Question: I got an app with group style table.
I tried to customize table header section:
'''
- (UIView *) tableView:(UITableView *)tableView viewForHeaderInSection:(NSInteger)section
{
UIView *headerView = [[UIView alloc] initWithFrame:CGRectMake(0, 0, tableView.bounds.size.width, 30)];
UILabel *userName = [[UILabel alloc] initWithFrame:CGRectMake (0,0,200,30)];
if (section != 0)userName.text = @"lalala";
[userName setFont:[UIFont fontWithName:@"HelveticaNeue" size:20]];
[headerView addSubview:userName];
[headerView setBackgroundColor:[UIColor clearColor]];
[userName setBackgroundColor:[UIColor clearColor]];
return headerView;
}
'''
But my headers close cells:

Why?
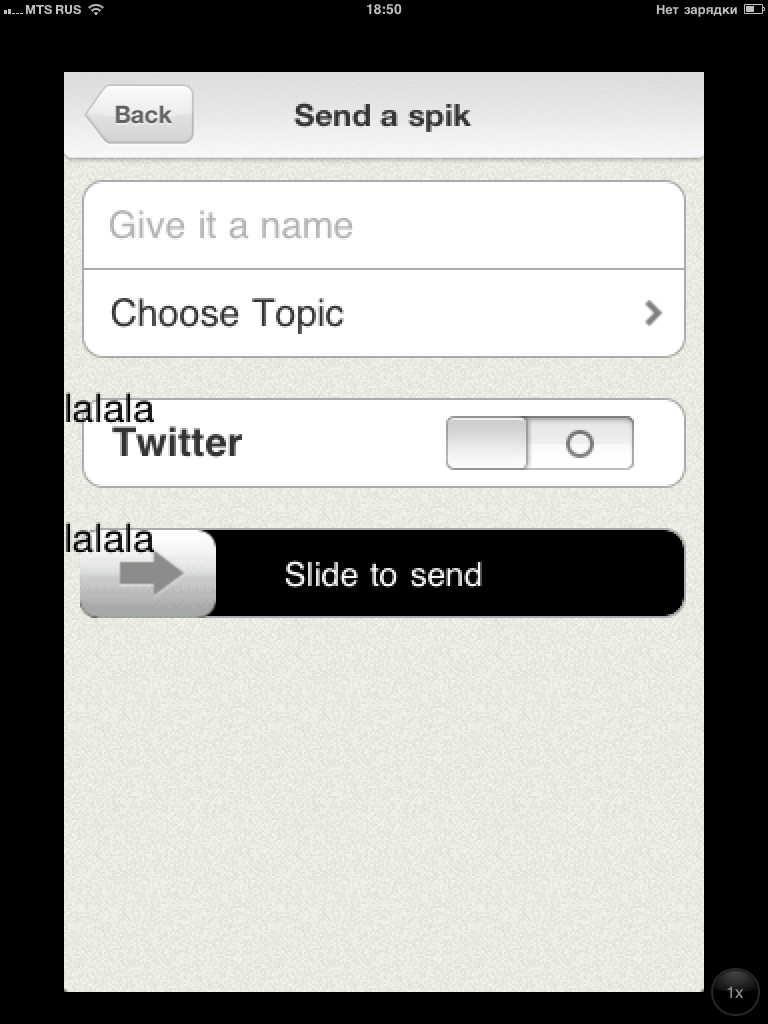
Answer: You also need to implement 'tableView:heightForHeaderInSection:' to set the correct height for the section header. See <URL>